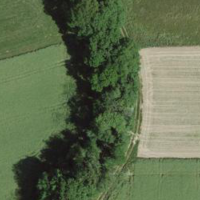
EUNIS habitat code: 24
Species observed at this site:
Prunus padus